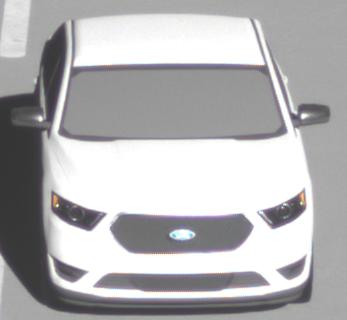
Make: Ford
Model: Taurus
Detailed model: SHO
Model produced from: 2012
Model produced until: 2019
Doors: 4
Color: white
Road condition: wet road
Daytime: morning or afternoon
Contrast: high contrast